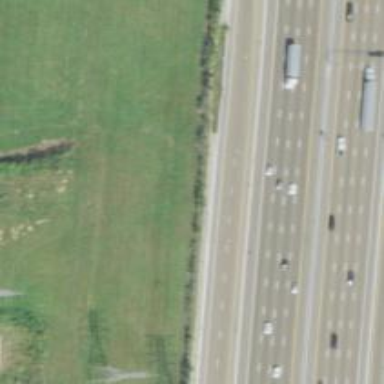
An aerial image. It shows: Motorway link.